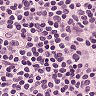
Metastatic tissue present: no